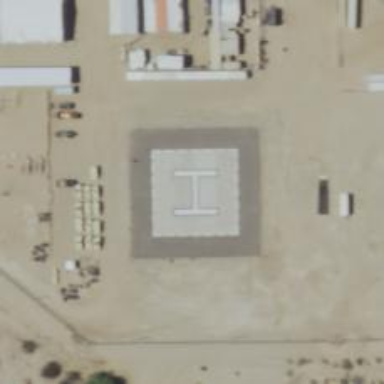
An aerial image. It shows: Image of helipad at airport.